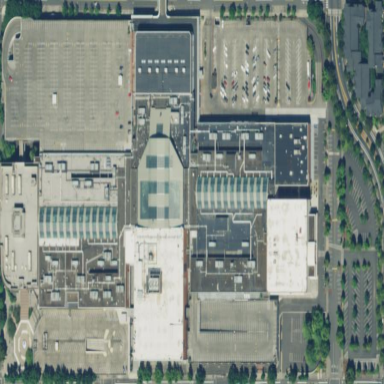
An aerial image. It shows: Retail area categorized as shopping mall.